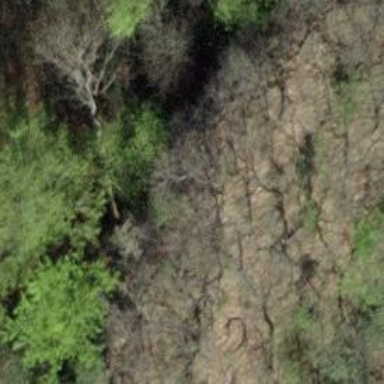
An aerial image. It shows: Cliff in nature.